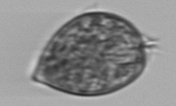
Label: Prorocentrum_micans